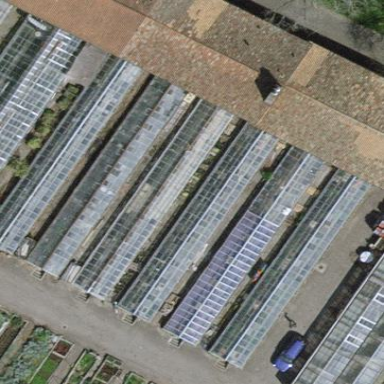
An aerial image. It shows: Greenhouse used for horticulture.